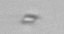
Label: nanoplankton_mix